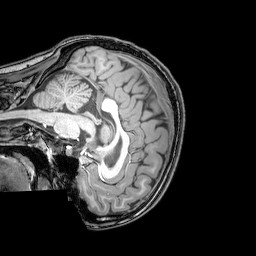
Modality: T1w
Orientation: sagittal
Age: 19
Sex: female
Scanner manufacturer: philips
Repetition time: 0.008121 s
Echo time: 0.00372 s